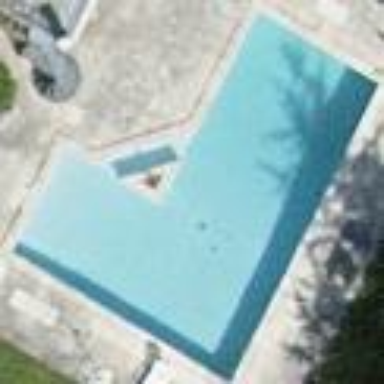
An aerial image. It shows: Swimming pool located in leisure land.